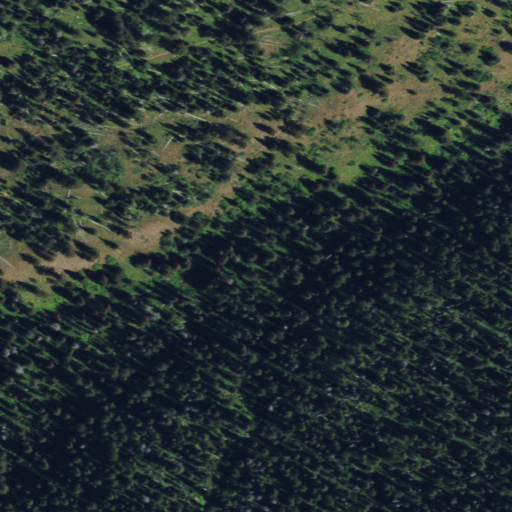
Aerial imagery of valley in Wyoming named Middle Fork Phillips Canyon containing evergreen forest and shrub